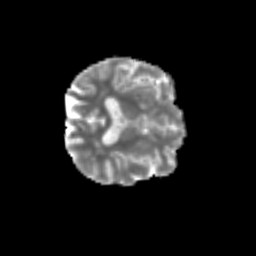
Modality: MD
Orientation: axial
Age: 74
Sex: female
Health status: ill
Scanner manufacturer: siemens
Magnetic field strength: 3 T
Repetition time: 8.7 s
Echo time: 0.11 s